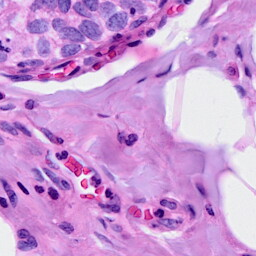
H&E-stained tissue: Breast